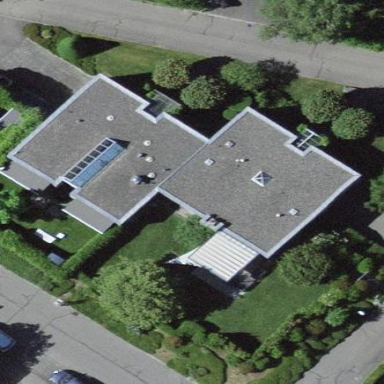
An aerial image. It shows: Flat roof terrace building.